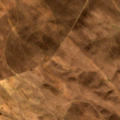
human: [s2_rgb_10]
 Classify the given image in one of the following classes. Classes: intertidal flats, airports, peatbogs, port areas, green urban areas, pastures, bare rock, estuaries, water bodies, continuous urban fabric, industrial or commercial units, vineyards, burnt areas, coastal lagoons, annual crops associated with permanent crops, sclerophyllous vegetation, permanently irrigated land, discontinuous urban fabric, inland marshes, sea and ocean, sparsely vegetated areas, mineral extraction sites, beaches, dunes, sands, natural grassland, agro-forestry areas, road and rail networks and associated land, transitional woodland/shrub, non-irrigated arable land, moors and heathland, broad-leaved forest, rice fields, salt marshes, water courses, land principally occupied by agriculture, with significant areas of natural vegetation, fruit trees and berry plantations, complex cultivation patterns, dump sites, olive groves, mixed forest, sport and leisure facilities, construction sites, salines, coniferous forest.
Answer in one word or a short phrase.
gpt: non-irrigated arable land